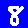
Digit: 8